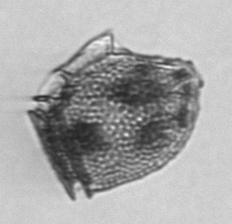
Label: Dinophysis_norvegica